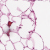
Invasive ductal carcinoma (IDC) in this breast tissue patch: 0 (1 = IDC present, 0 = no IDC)